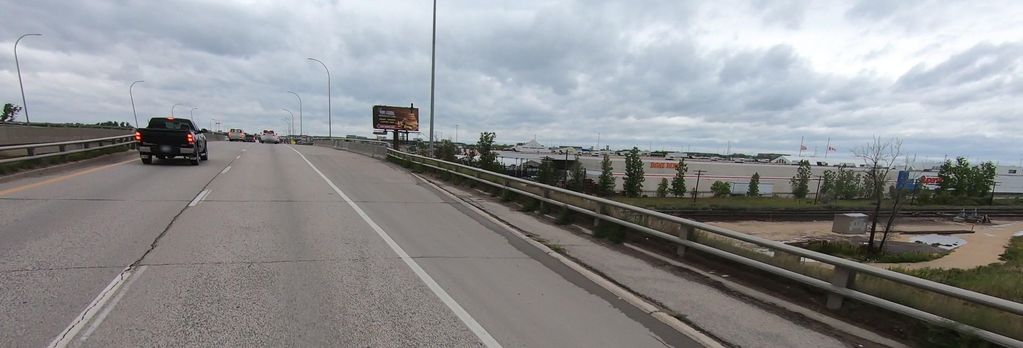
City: winnipeg